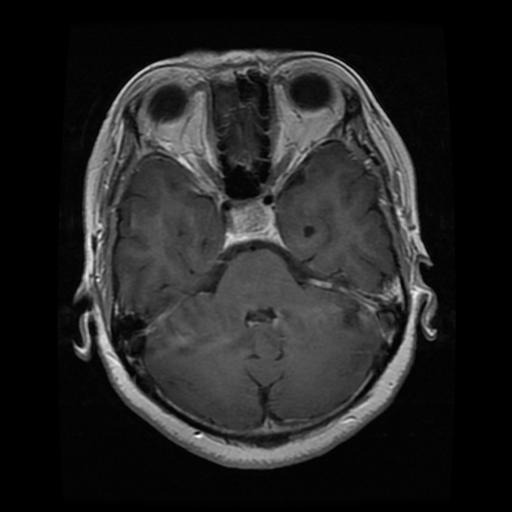
Label: pituitary